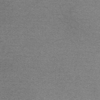
Label: dusty